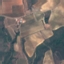
Land use / land cover: PermanentCrop